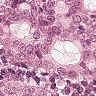
Metastatic tissue present: yes